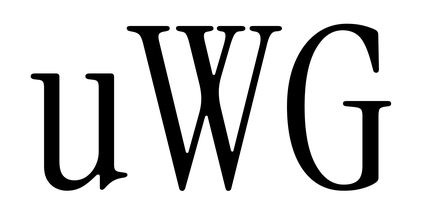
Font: InstrumentSerif-Regular